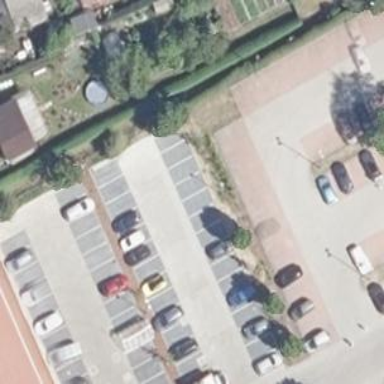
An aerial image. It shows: Parking aisle designated as service road.